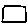
Label: square